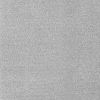
Atmospheric dust classification: dusty